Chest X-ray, AP view. Patient: 21 years old, sex M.
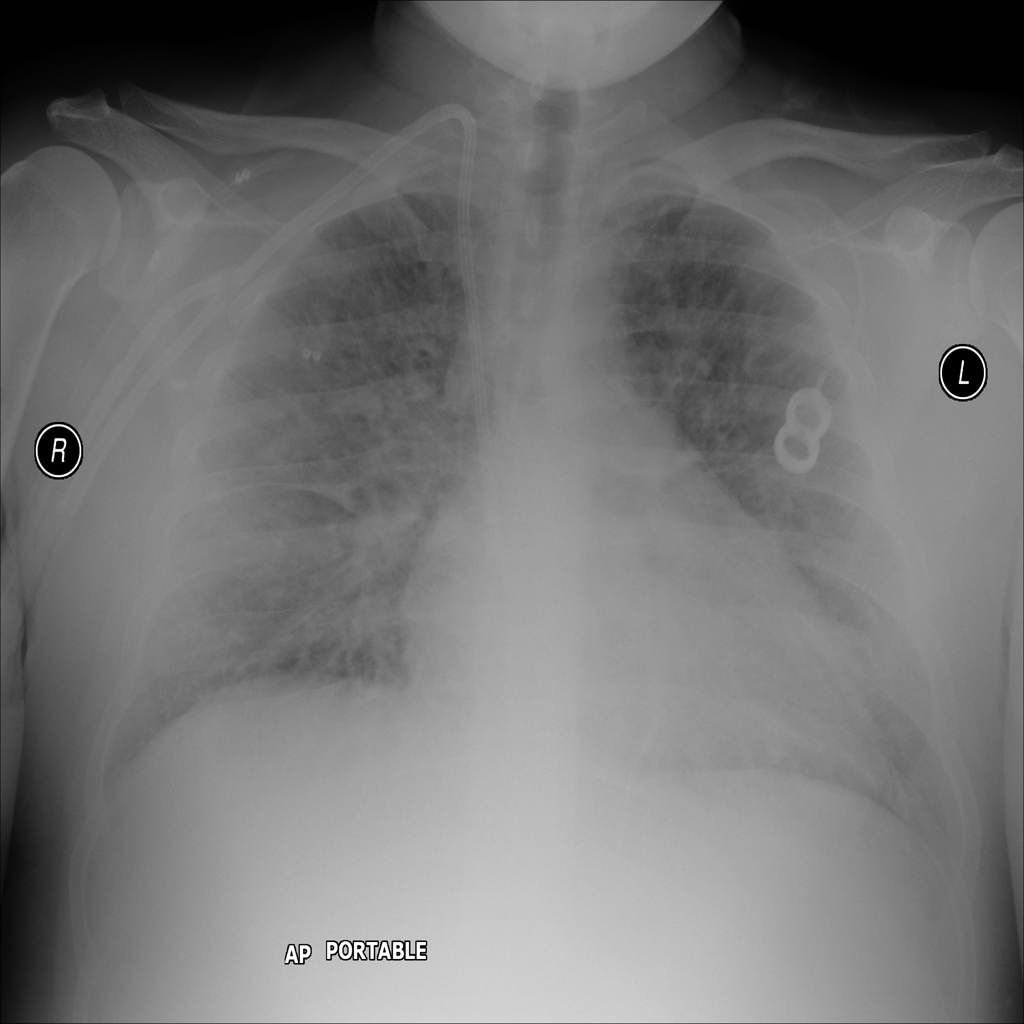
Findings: Infiltration